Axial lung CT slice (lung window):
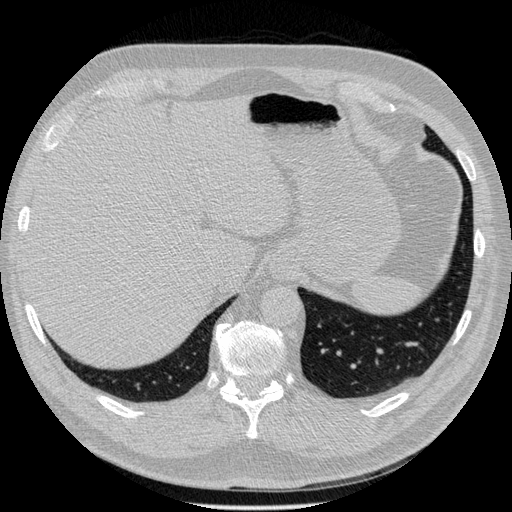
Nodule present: no